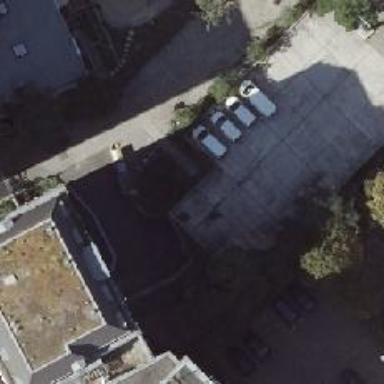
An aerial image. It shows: Parking entrance.